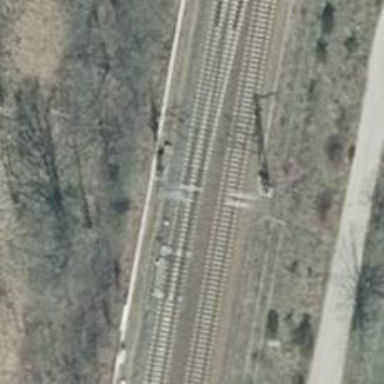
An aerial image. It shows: Milestone along the railway with catenary mast.